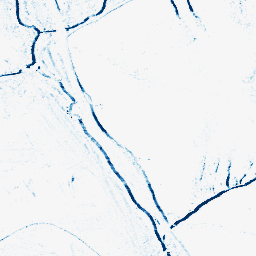
Category: morphological
Decomposition family: morphological_rect
Decomposition parameters: operation: closing
width: 5
height: 3
Upsampling method: lanczos
Upsampling parameters: scale: 8
Upsampling scale: 8